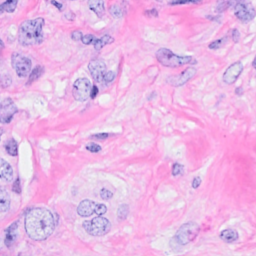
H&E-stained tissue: Breast